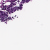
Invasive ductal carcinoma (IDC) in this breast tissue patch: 0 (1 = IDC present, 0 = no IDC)